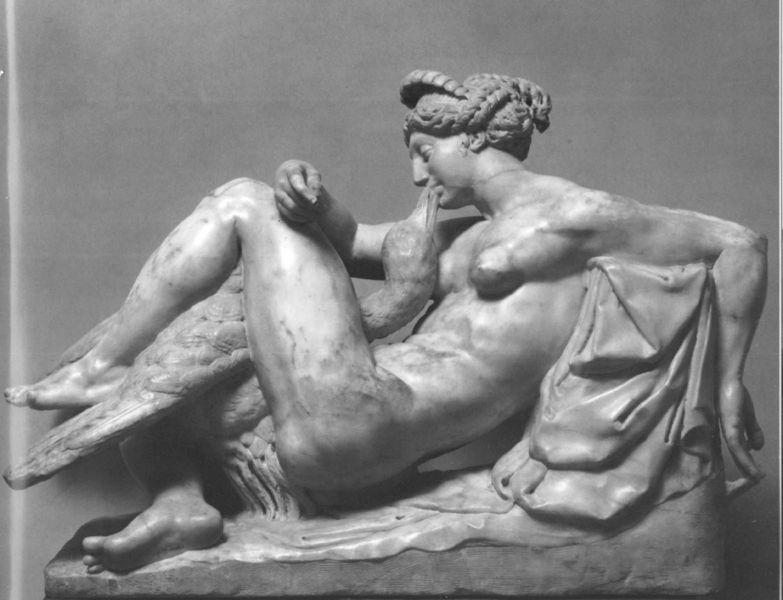
Titel: Leda mit dem Schwan
Künstler: Bartolomeo Ammannati
Institution: Florenz, Bargello
Schlagwörter: akt, flügel, kopf, körper, nackt, vogel, brust, frau, frisur, grau, haar, marmor, mund, profil, weiss, tier, tuch, jung, arm, falten, federn, sockel, stein, figur, gewand, haare, stoff, renaissance, skulptur, statue, beine, schwanz, relief, bein, kuss, liebe, liegen, ente, gans, schnabel, schwan, zöpfe, füsse, zopf, tusch, plastik, schenkel, umarmen, antike, fuss, sex, schlange, mythologie, verführung, antik, griechisch, sage, medusa, römisch, michelangelo, ganz, leda, sexuell, flechtfrisur, elsa, verrenken, tushc, pflechtfrisur